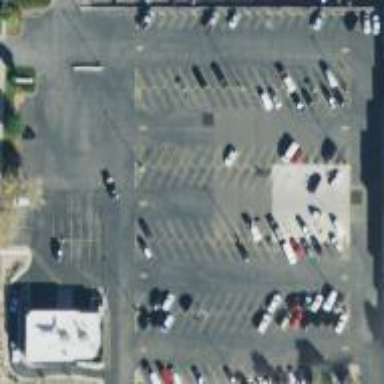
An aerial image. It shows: Parking area.